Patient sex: M
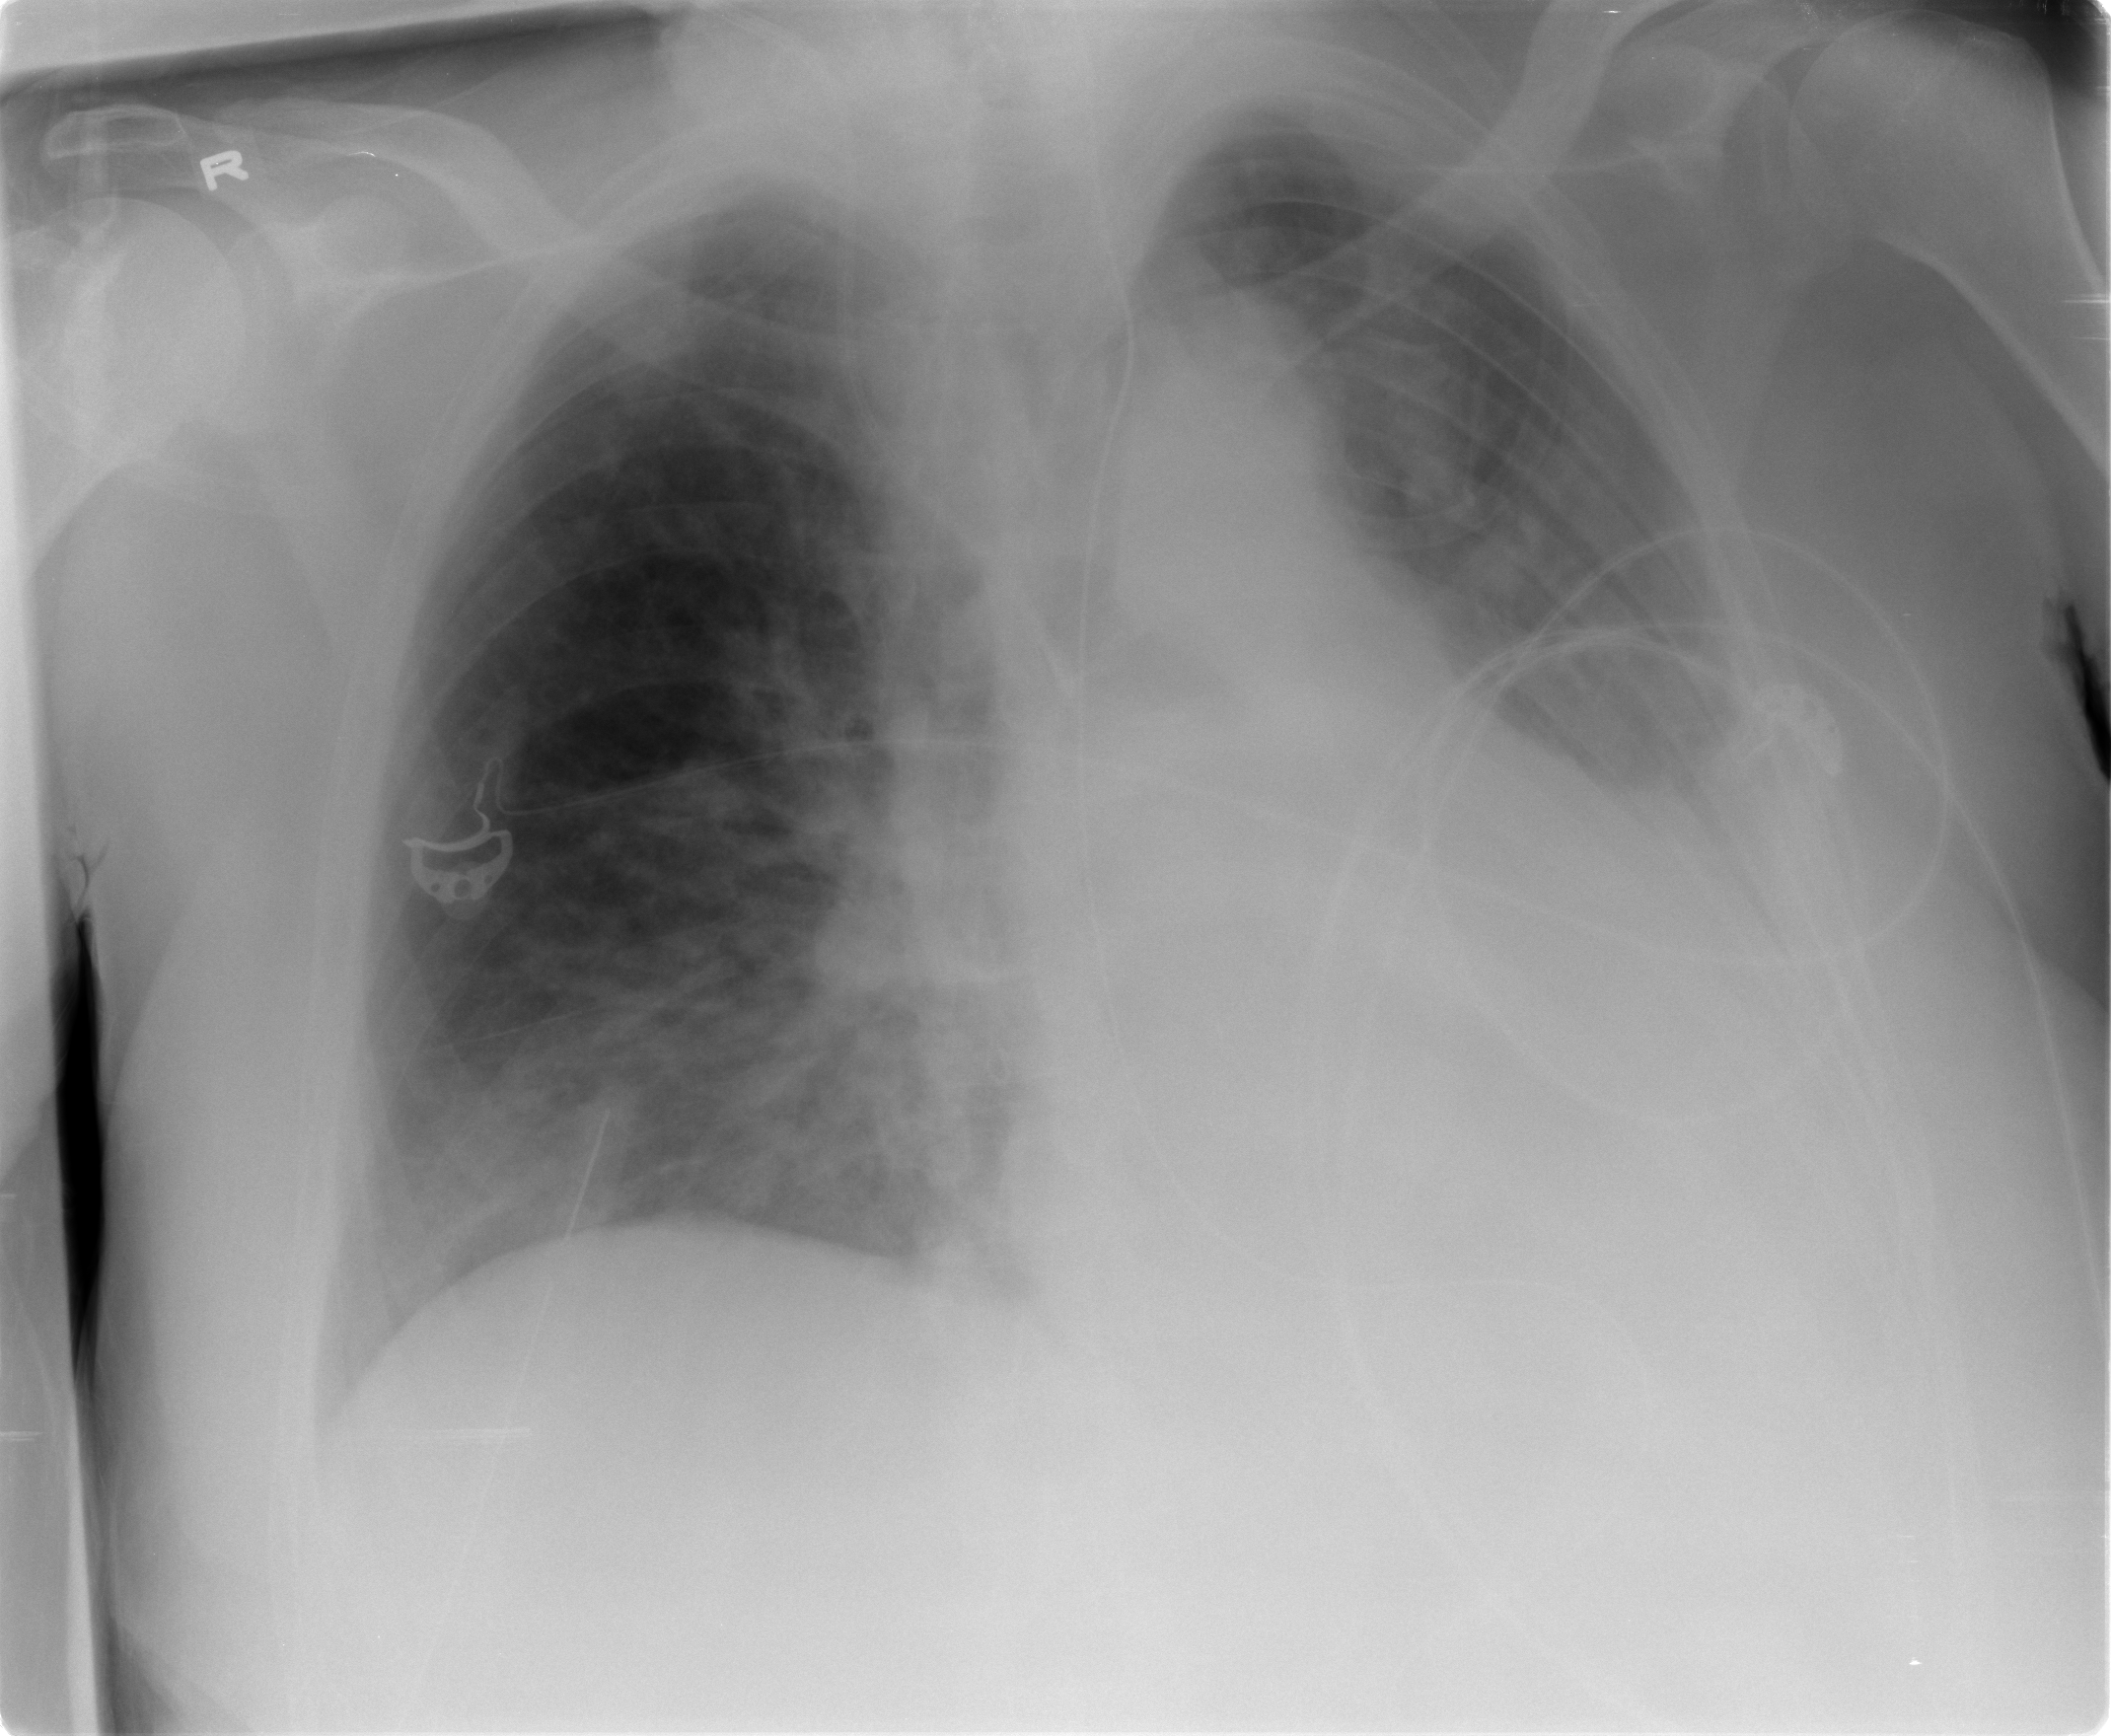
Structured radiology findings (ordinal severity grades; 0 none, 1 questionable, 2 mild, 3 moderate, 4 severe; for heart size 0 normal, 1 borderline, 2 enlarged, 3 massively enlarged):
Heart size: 2
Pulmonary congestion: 2
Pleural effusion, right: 2
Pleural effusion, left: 3
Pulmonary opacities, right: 2
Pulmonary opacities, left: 2
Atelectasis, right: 2
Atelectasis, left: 2